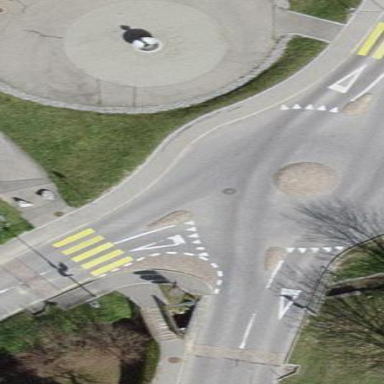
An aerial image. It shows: Tertiary road leading to roundabout.